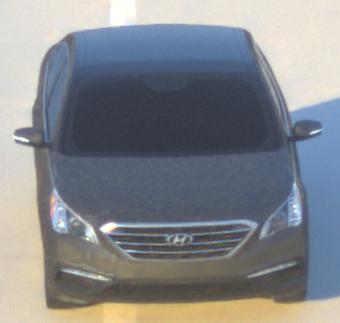
Make: Hyundai
Model: Sonata
Detailed model: Gen. 7
Model produced from: 2015
Model produced until: 2017
Doors: 4
Color: gray
Road condition: dry road
Daytime: sunrise or sunset
Contrast: medium contrast